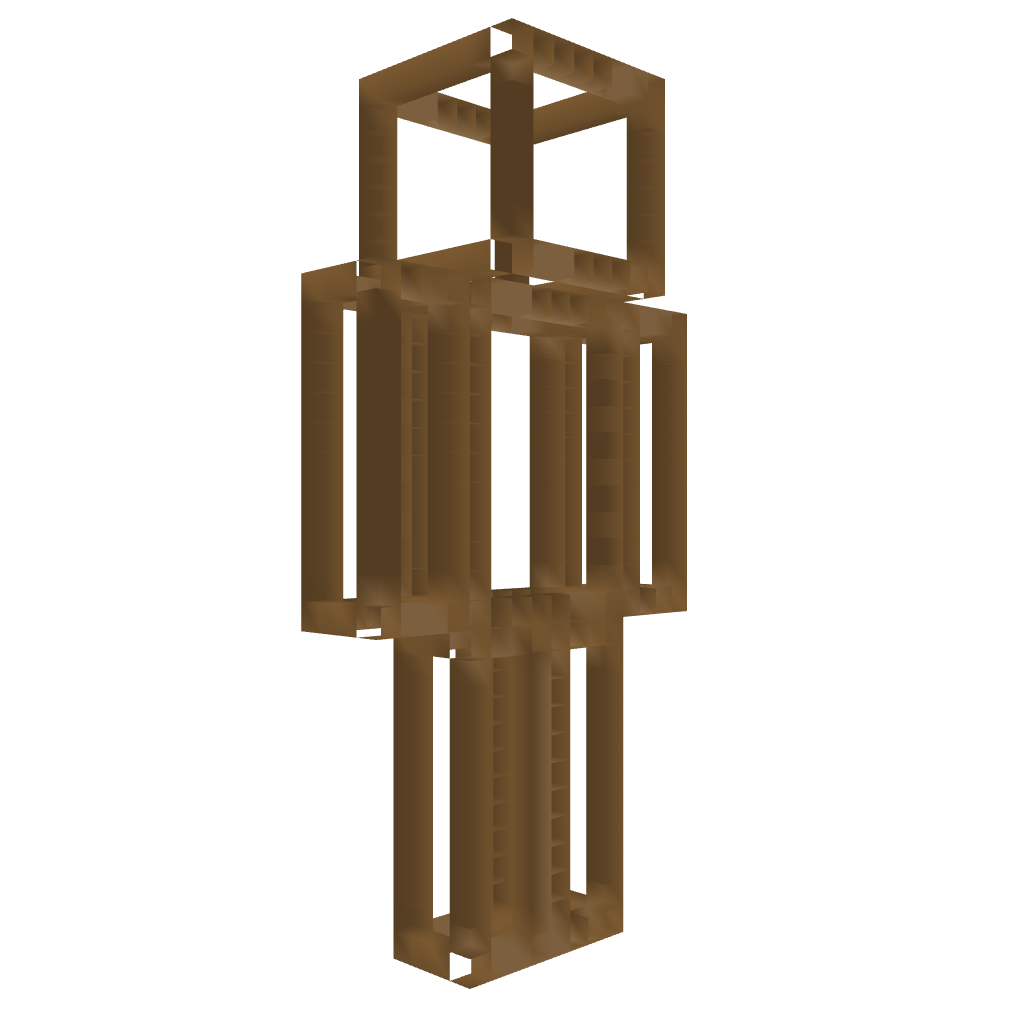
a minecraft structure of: Skin Pattern good quality